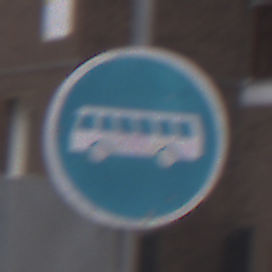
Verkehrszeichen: Busssonderstreifen
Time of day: MorningAfternoon
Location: Outdoor (Urban)
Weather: Overcast
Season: NotSpecified
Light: Natural